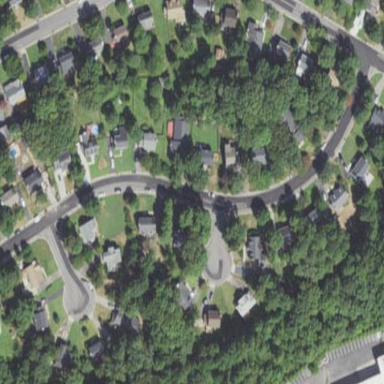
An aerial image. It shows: Residential neighbourhood.